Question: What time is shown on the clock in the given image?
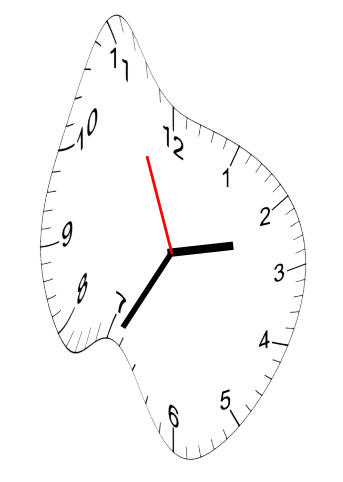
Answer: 02:34:56